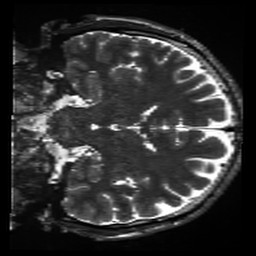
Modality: inplaneT2
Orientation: coronal
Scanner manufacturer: siemens
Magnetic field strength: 3 T
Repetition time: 11 s
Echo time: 0.059 s